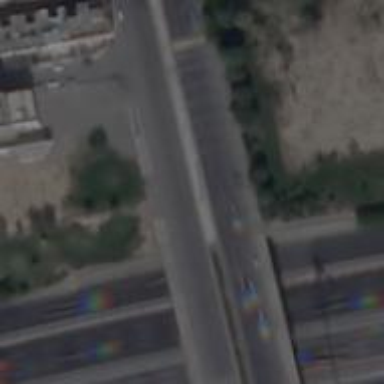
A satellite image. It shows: Secondary road crossing bridge.